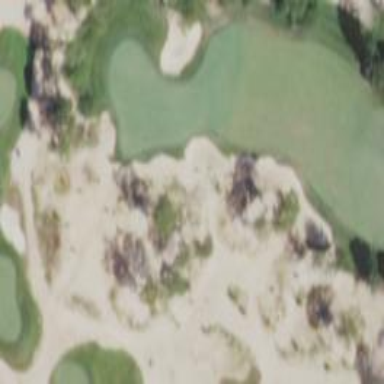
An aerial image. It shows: Bunker on golf course.